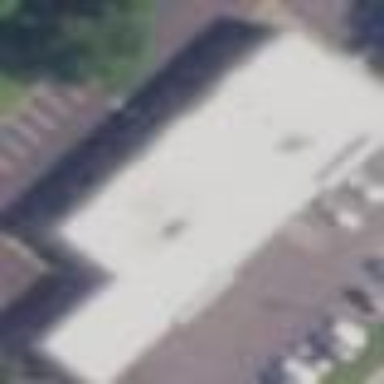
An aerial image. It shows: Building that houses tire shop.